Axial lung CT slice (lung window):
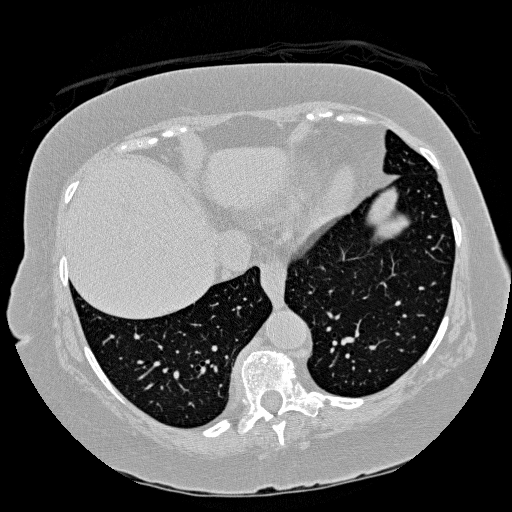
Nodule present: no